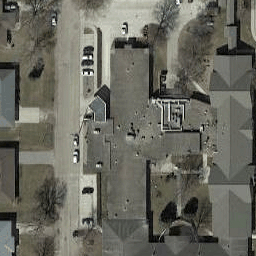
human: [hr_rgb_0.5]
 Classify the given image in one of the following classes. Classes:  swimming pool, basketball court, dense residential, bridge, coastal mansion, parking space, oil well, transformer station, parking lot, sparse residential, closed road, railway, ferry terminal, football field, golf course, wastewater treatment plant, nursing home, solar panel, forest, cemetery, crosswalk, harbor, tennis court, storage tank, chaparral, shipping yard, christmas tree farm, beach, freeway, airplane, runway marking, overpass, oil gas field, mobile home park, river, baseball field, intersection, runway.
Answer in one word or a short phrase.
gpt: nursing home